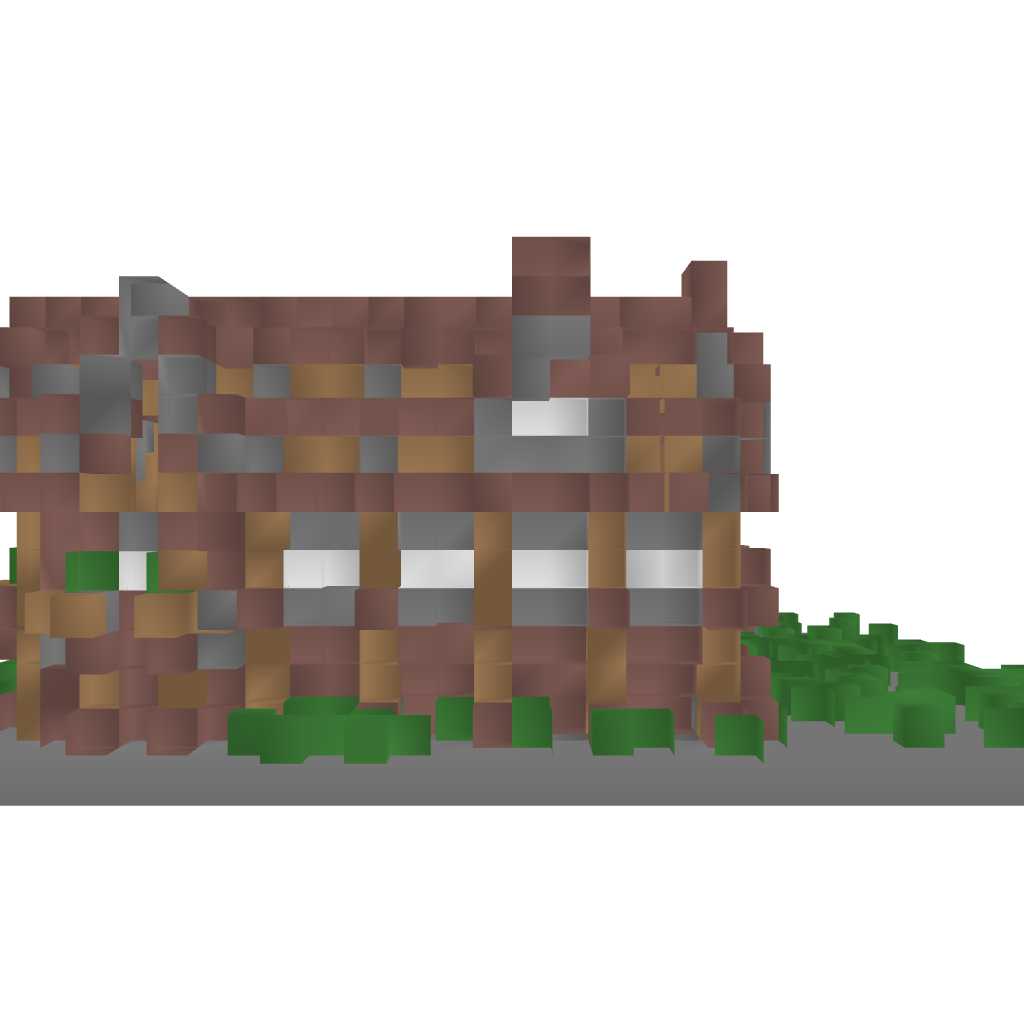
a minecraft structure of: Medieval House #3 good quality